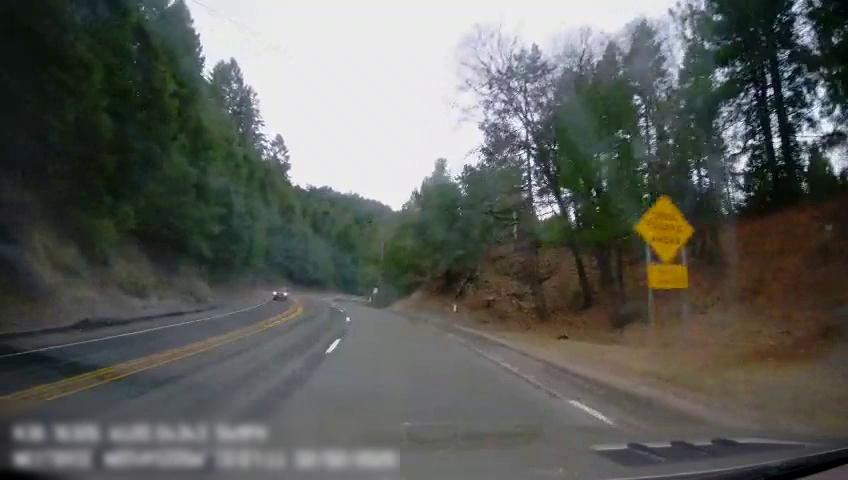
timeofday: Day
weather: Cloudy
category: Drivable Space
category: Vehicles | Truck
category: Lanes | Opposite Lane
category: Lanes | Opposite Lane
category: Lanes | Alternate Lane
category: Lanes | Current Lane
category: Lanes | Current Lane
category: Traffic | Signs
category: Traffic | Signs